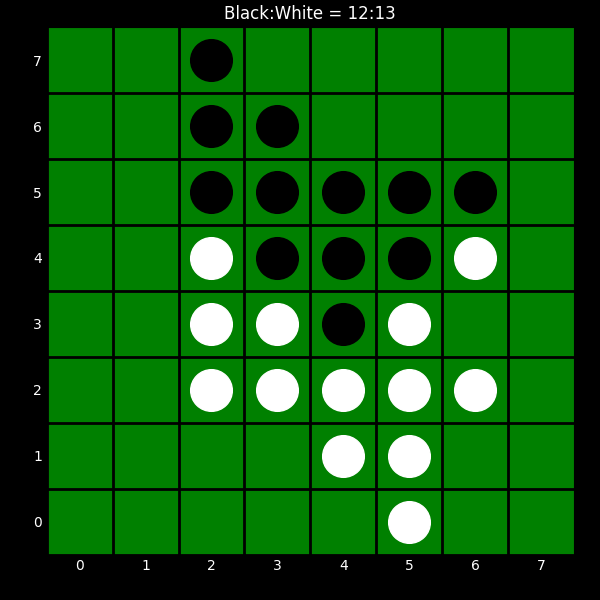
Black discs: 12
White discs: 13